Interaction volume radius: 10 \u00c5
Interaction volume height: 50 \u00c5
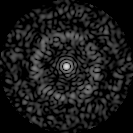
Disorder parameter: 0.8539